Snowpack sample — Buffalo Mountain, Silverthorne, Colorado, USA (1/25/25, 10:11 AM MST)
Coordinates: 39.6222, -106.1139
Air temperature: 22 °F
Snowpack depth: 110 cm
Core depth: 30 cm
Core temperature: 42.8 °F
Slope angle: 12°, slope face: 102°
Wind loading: high
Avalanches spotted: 0
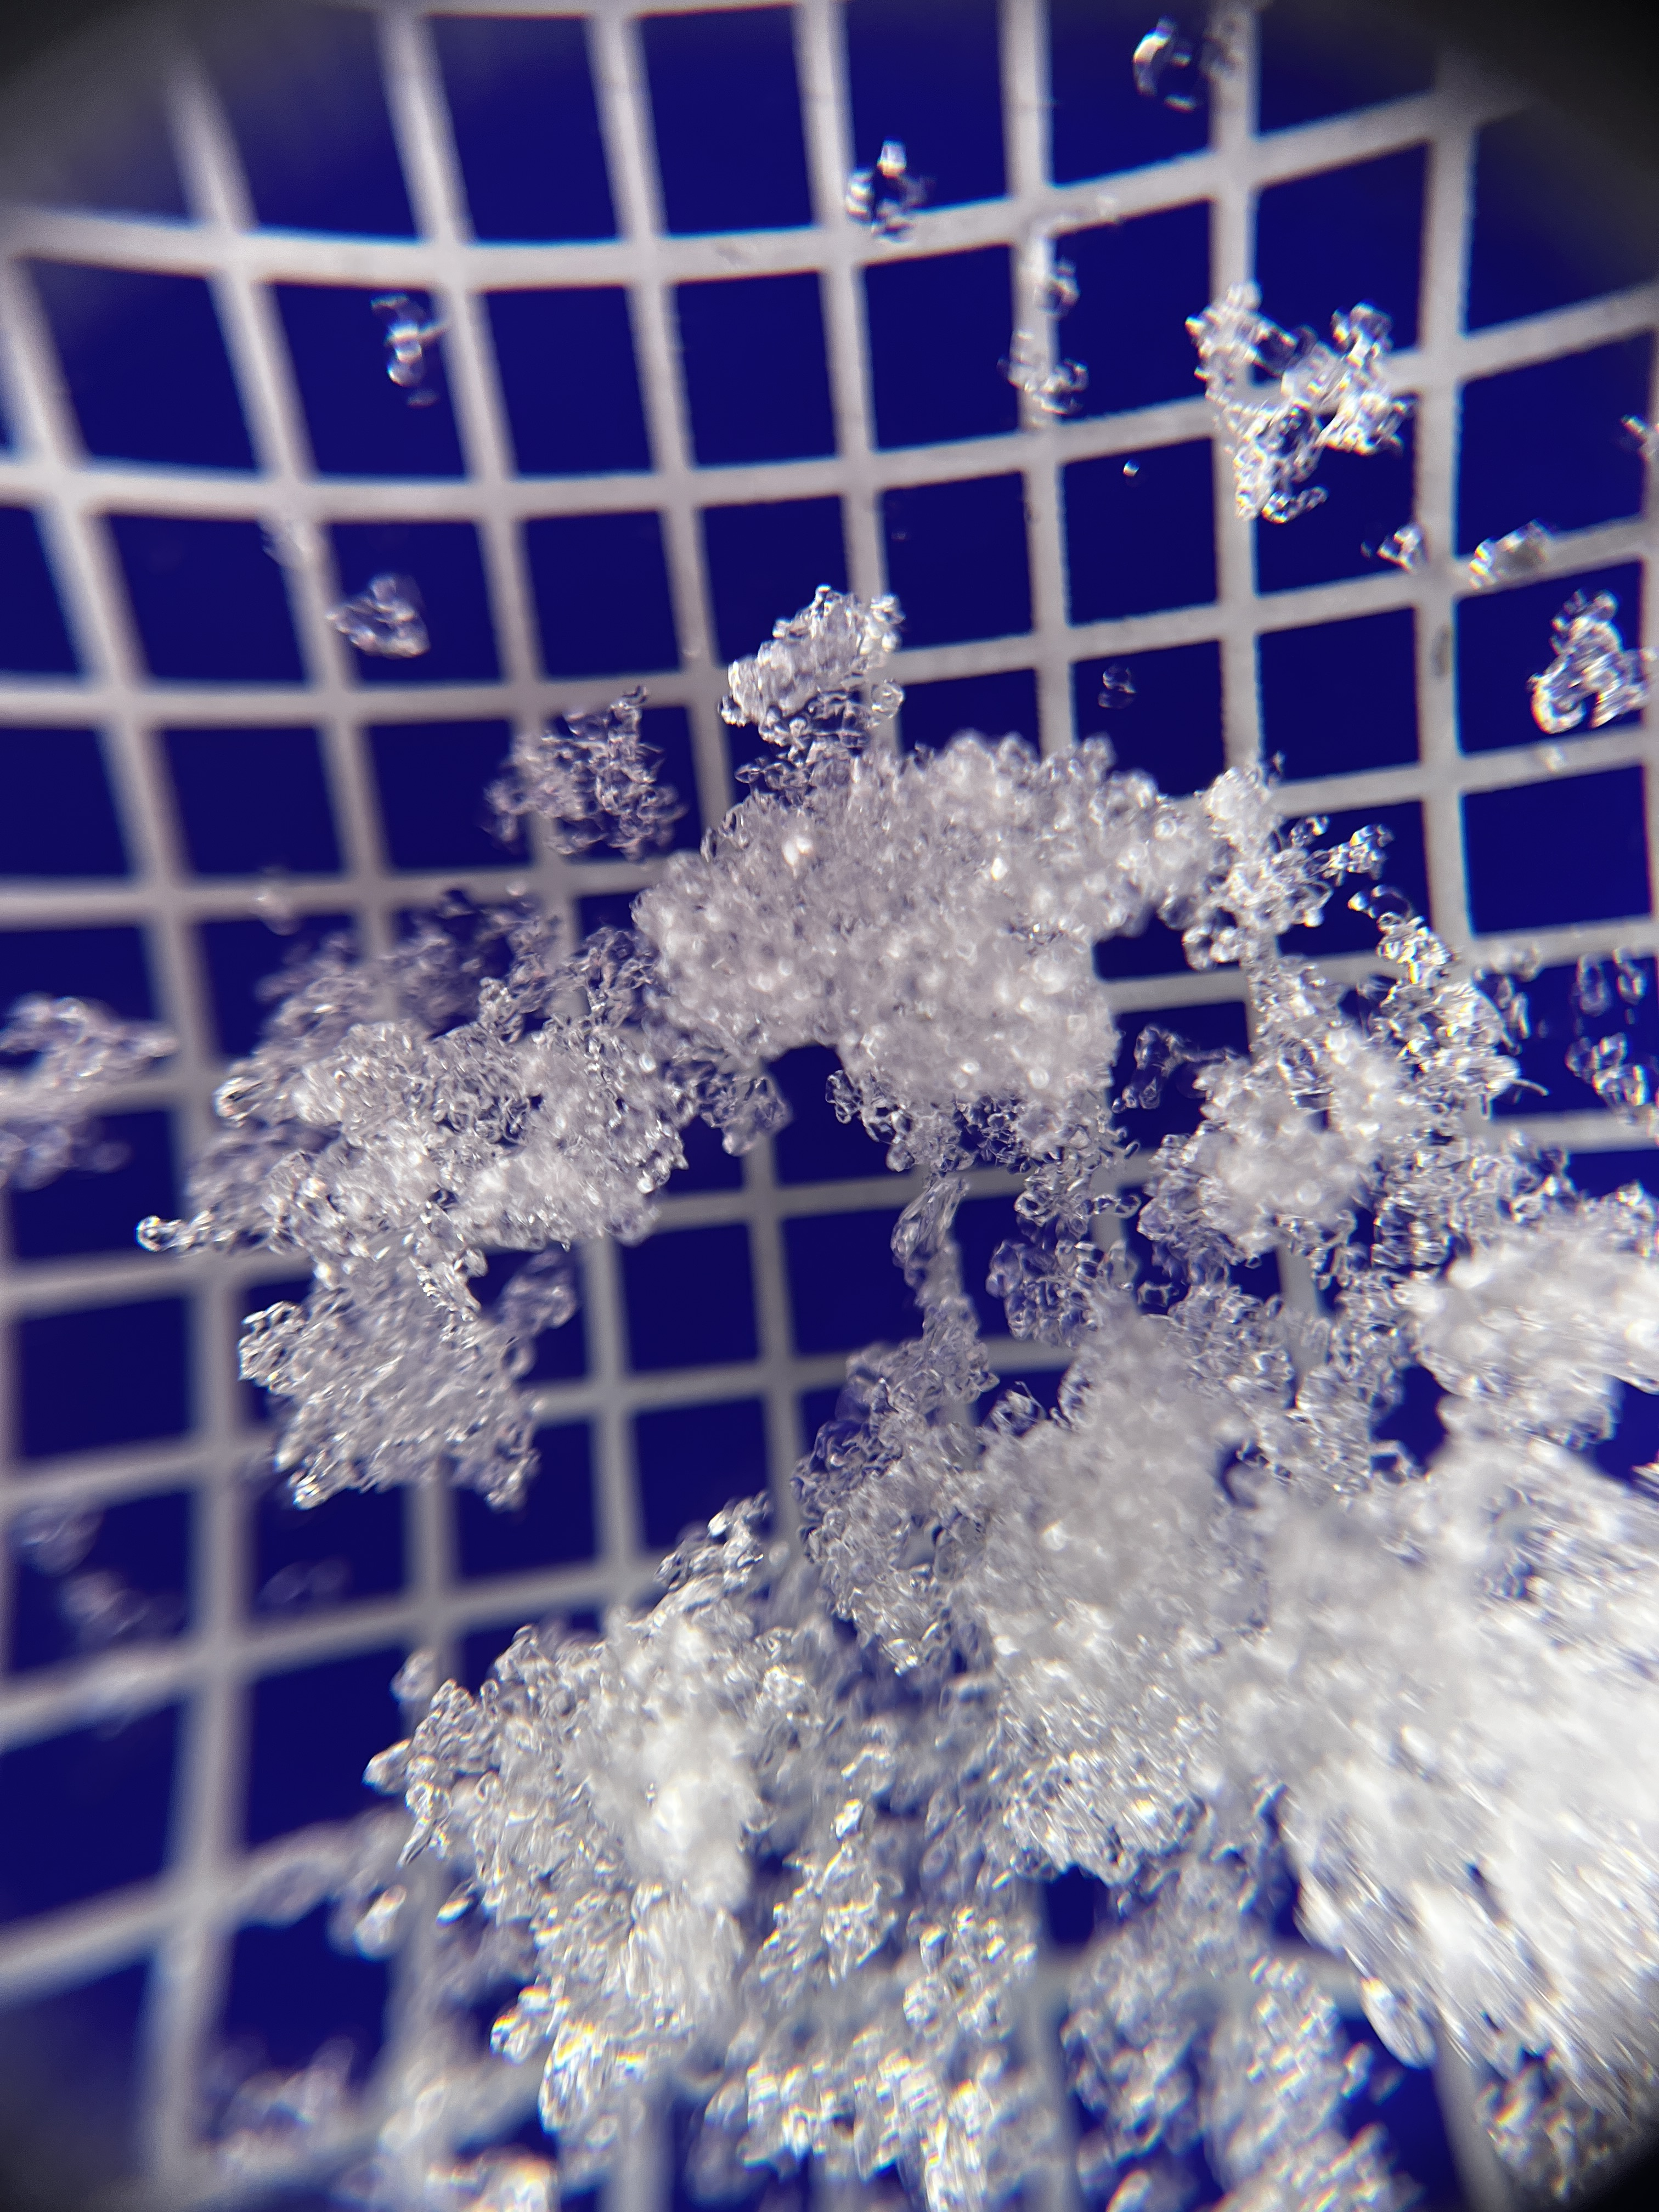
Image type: magnified_profile
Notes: No avalanches nearby, collected on the outskirts of a fire break 15 meters from the treeline, on way to Buffalo and Red Mountain